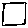
Label: square